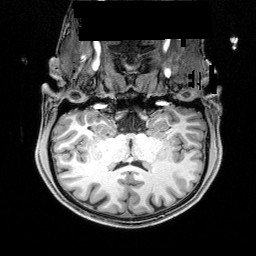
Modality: T1w
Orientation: sagittal
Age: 27
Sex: male
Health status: healthy